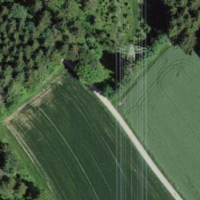
EUNIS habitat code: 44
Species observed at this site:
Pholidoptera griseoaptera